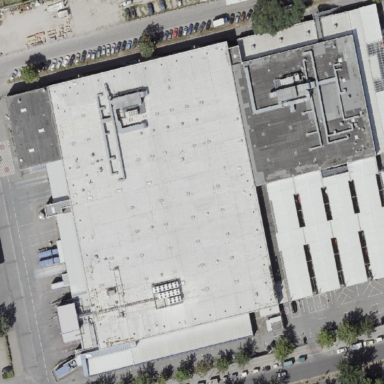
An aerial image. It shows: Wholesale shop within building.